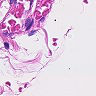
Metastatic tissue present: no